Aerial crown-view tile of a tropical tree (Barro Colorado Island, Panama), acquired 20250217:
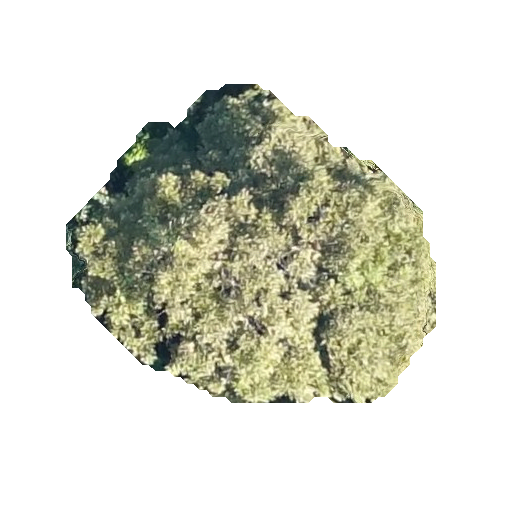
Species: Dipteryx oleifera
GBIF accepted scientific name: Dipteryx oleifera
Crown area: 124.571 m²